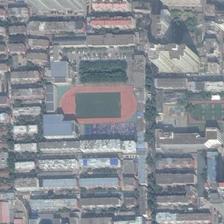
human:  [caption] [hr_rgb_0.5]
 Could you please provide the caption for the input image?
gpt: a rectangular playground locate in the center of many tall buildings .

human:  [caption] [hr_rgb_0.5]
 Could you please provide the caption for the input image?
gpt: two playgrounds are surrounded by many buildings with green trees interspersed .

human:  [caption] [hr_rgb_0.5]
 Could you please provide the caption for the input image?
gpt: a regular football field is integrated with surrounding high-rise buildings .

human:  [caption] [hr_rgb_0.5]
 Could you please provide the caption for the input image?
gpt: many buildings and trees are around two playgrounds separately .

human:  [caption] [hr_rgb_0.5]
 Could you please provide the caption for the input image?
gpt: there are many buildings with green trees and two playgrounds with basketball fields .